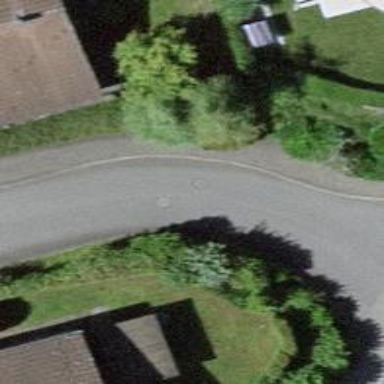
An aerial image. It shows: Sidewalk.